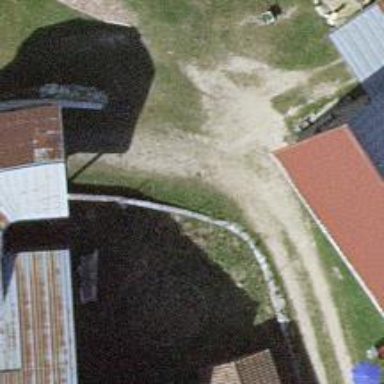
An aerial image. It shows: Unpaved driveway designated as service road.